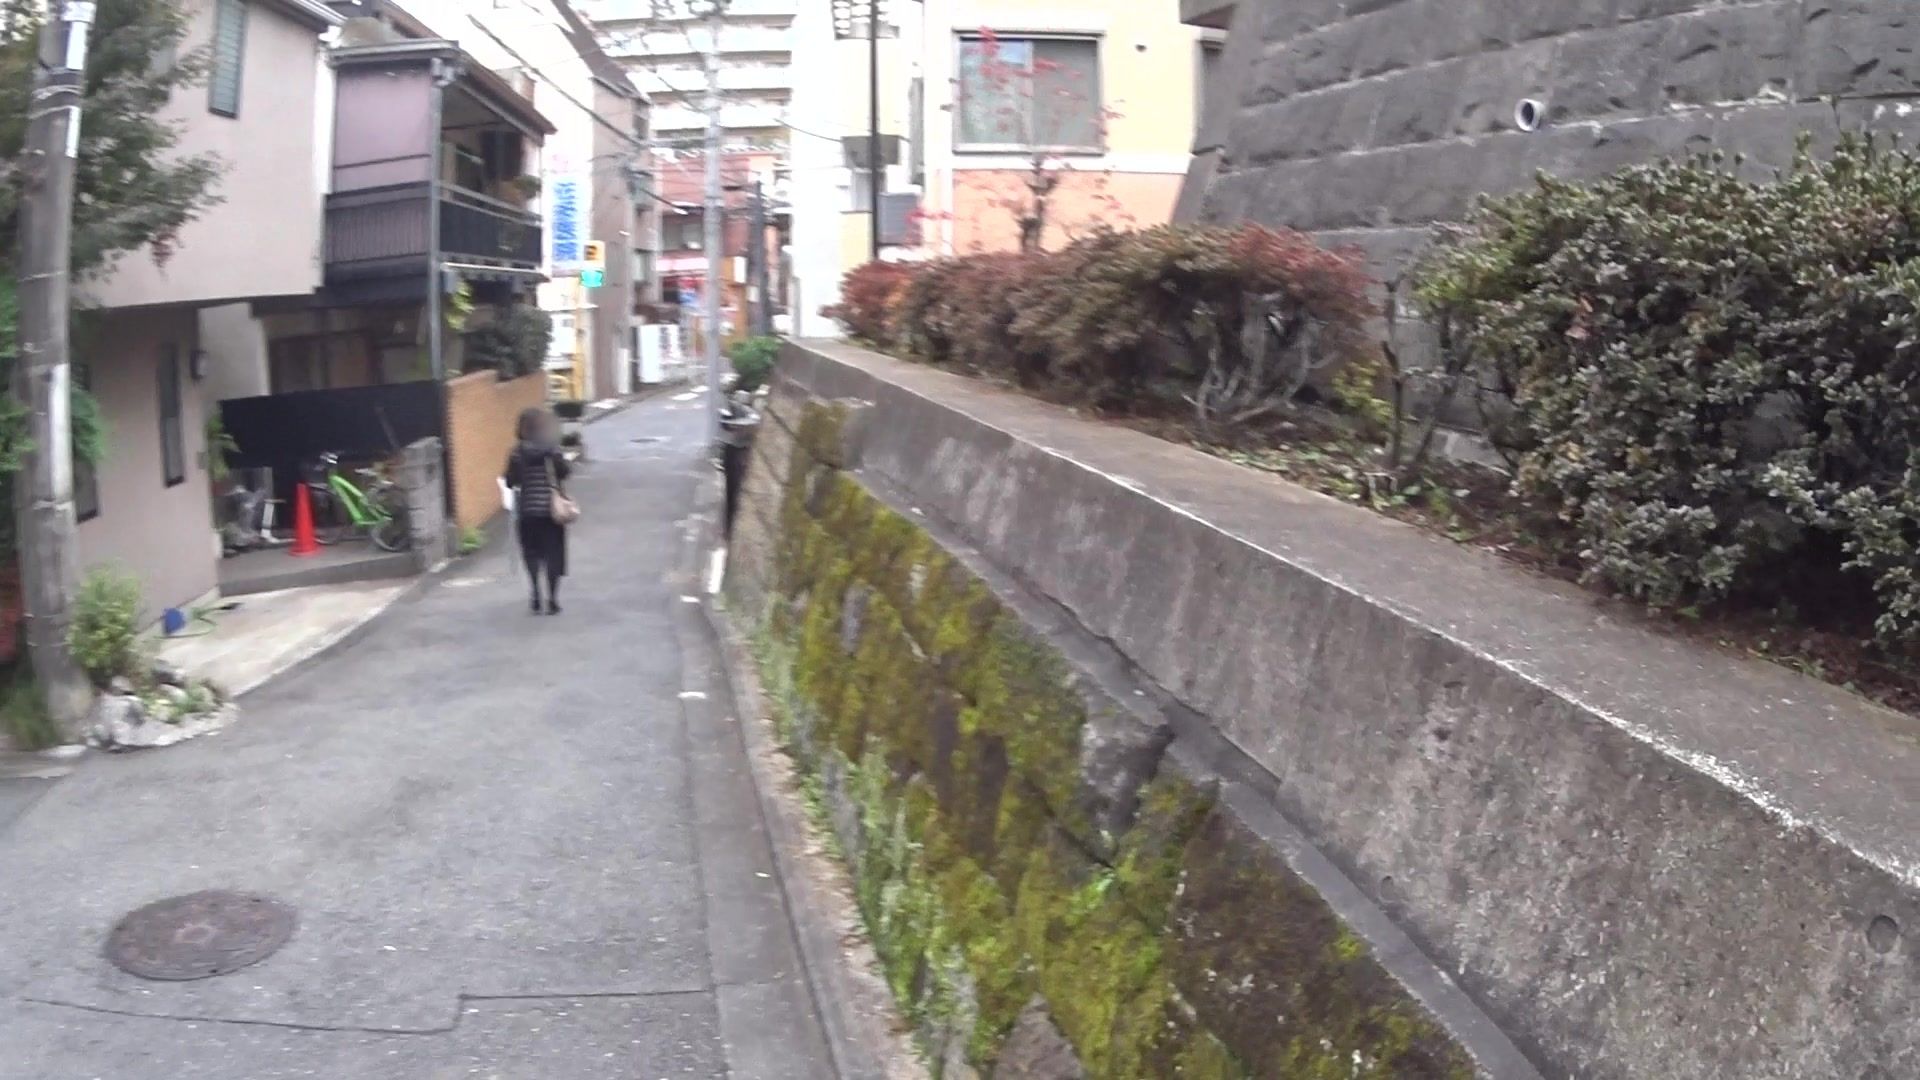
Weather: clear
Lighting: day
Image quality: slightly poor
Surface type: walking surface
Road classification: residential, steps
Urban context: urban centre
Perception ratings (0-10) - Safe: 2.17, Lively: 6.51, Beautiful: 6.08, Boring: 2.14, Depressing: 7.9, Wealthy: 7.42